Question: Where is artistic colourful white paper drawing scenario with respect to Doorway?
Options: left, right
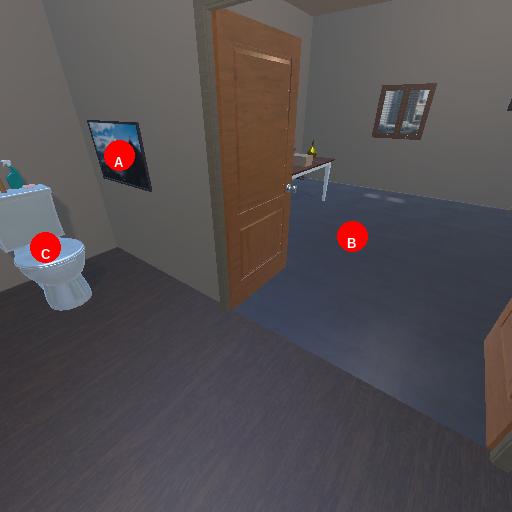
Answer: left